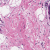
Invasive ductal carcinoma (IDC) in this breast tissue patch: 0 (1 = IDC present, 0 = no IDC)